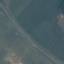
Land use / land cover class: Highway